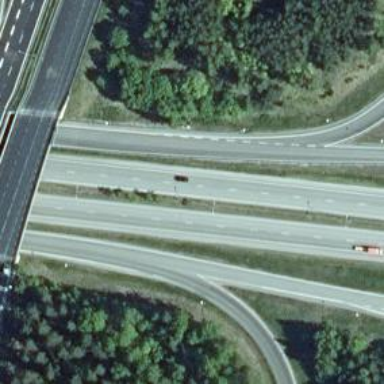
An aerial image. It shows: Asphalt trunk highway.